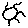
Label: sun